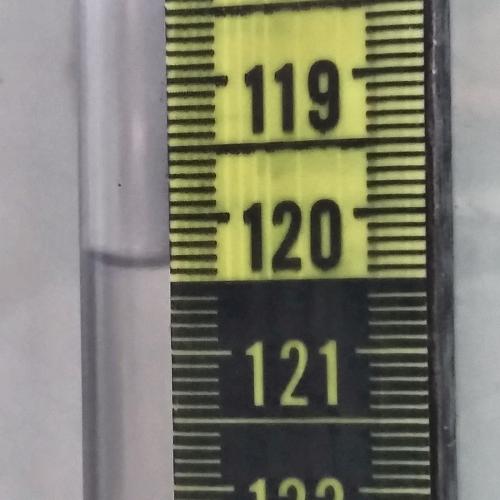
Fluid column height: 120.4 cm